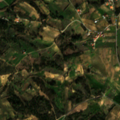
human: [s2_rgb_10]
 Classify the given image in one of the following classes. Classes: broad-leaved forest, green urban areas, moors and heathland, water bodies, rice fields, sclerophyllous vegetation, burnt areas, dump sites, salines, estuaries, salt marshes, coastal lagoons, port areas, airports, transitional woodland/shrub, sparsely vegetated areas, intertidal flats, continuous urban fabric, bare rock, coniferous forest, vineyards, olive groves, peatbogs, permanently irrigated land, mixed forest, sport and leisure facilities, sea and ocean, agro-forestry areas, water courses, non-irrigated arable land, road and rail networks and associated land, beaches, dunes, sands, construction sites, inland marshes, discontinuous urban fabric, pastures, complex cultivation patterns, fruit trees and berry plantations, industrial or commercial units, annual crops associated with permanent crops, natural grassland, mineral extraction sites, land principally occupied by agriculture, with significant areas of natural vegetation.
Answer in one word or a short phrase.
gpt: vineyards, pastures, complex cultivation patterns, land principally occupied by agriculture, with significant areas of natural vegetation